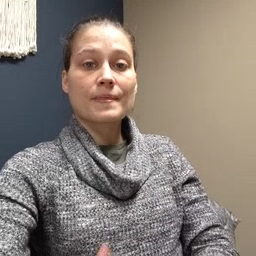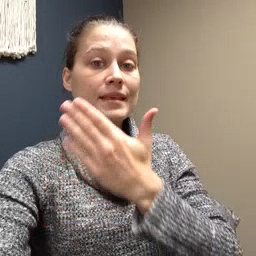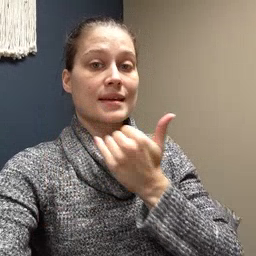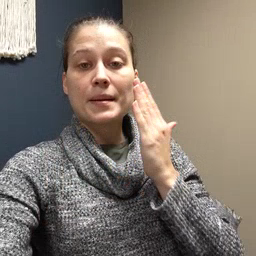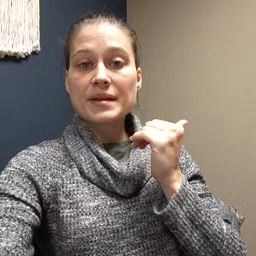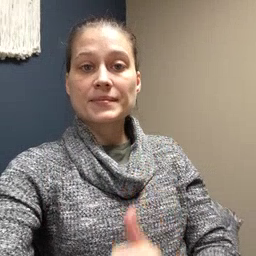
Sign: napkin